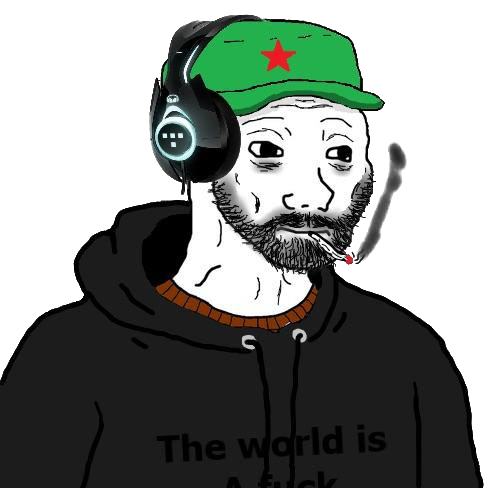
Label: 5_Doomer